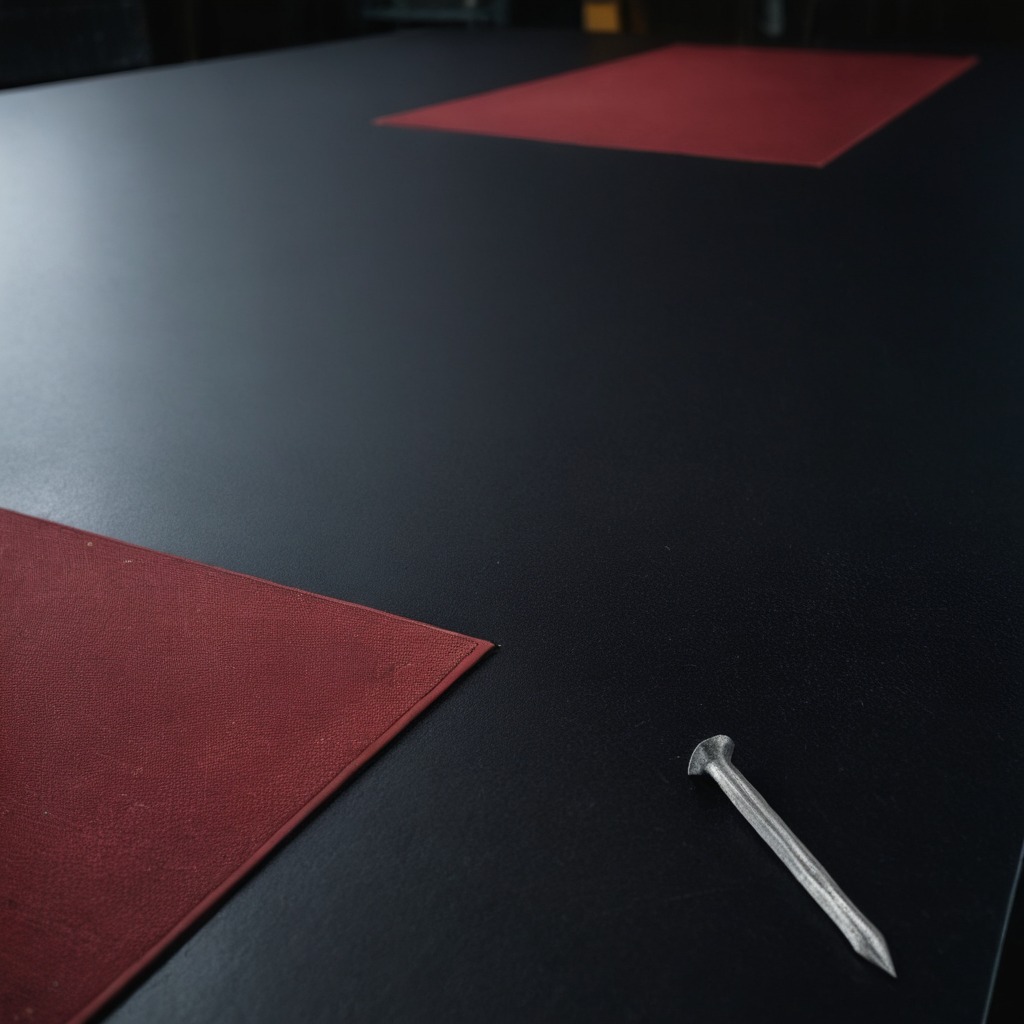
A nail lying on the clean granite tabletop